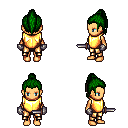
a pixel art fantasy rpg character, female body template, human, tanned skin, gold chest armor, gold greaves, green long topknot hairstyle, metal gloves, dagger, four views (front, back, left, right), 2x2 character sprite sheet, small pixel art, hard edges, no anti-aliasing